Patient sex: M
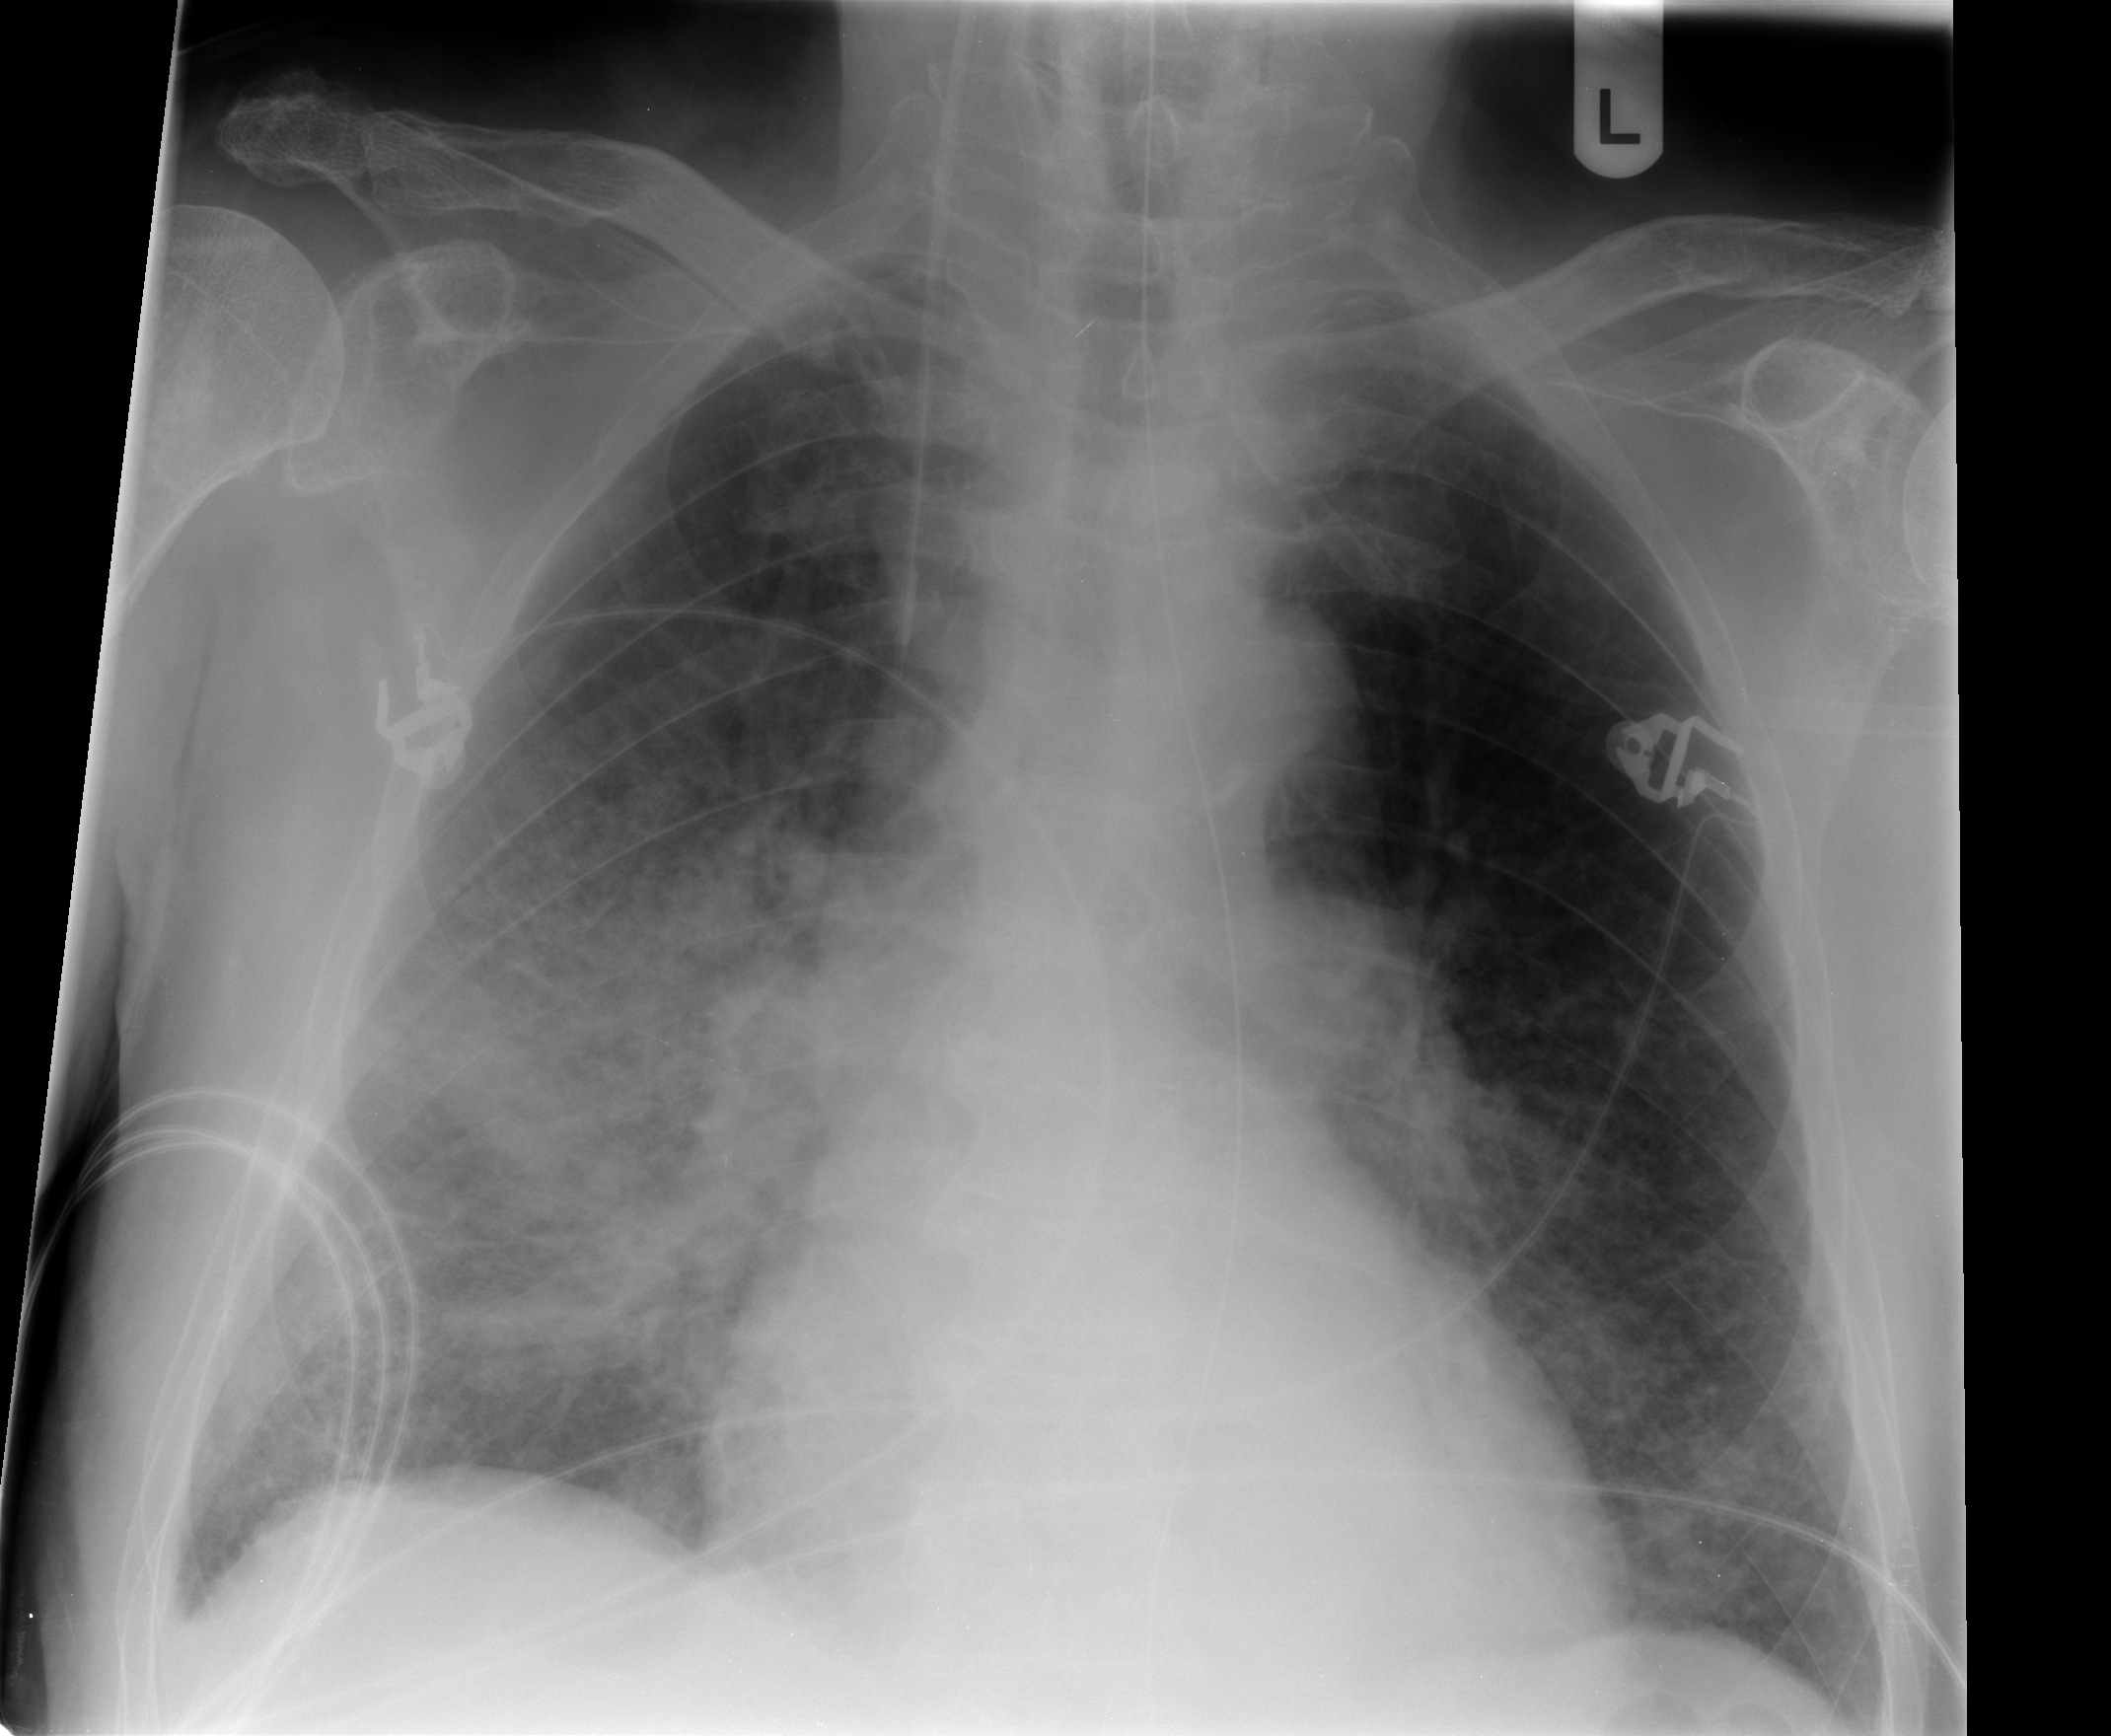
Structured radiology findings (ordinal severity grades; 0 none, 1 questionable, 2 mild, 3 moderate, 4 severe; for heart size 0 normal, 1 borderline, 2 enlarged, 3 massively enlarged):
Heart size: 1
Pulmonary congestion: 1
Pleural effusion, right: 0
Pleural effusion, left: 0
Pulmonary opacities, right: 3
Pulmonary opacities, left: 2
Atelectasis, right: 1
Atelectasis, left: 0